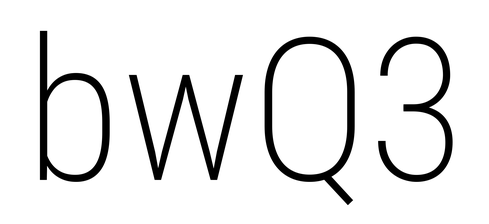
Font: Roboto_Condensed_ExtraLight